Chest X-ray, PA view. Patient: 55 years old, sex M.
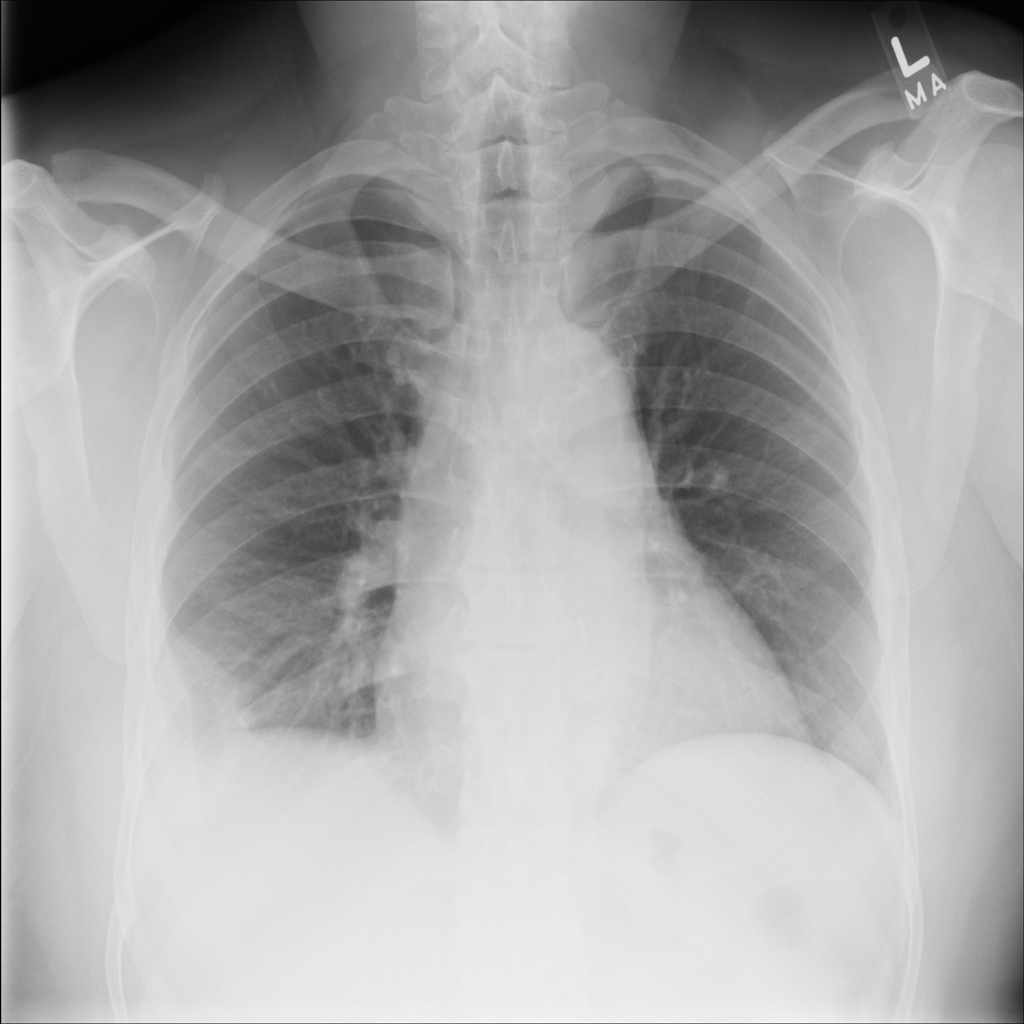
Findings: Atelectasis, Effusion